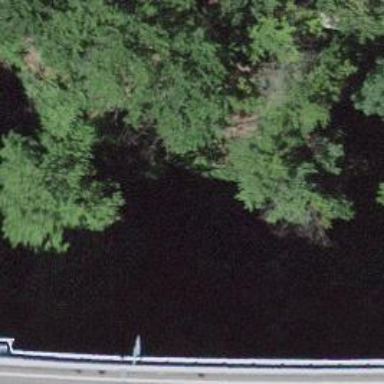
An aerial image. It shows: Path on bridge.